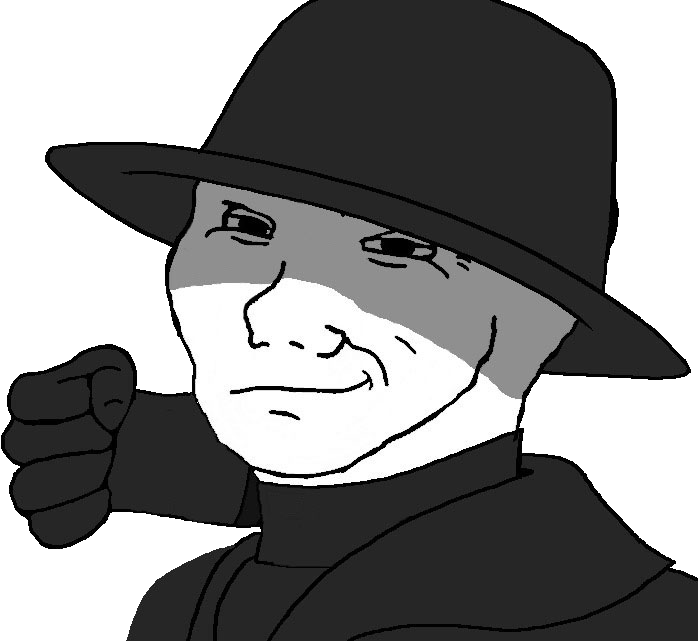
Label: 5_Smugjak